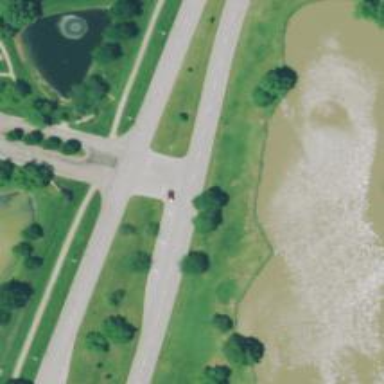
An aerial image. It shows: Road with left marking.